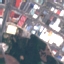
Land use / land cover class: Industrial